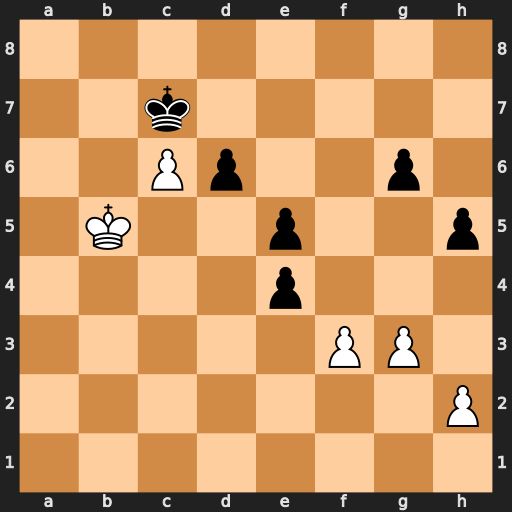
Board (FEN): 8/2k5/2Pp2p1/1K2p2p/4p3/5PP1/7P/8
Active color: w
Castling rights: -
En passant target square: -
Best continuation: fxe4 d5 exd5